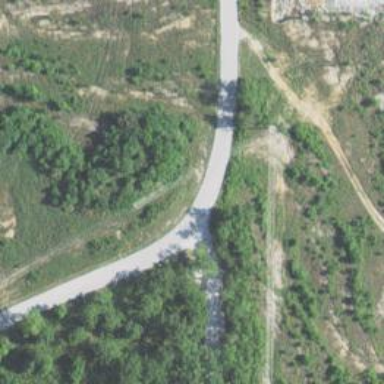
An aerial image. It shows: Unclassified road.